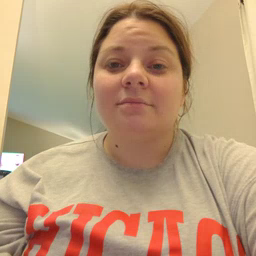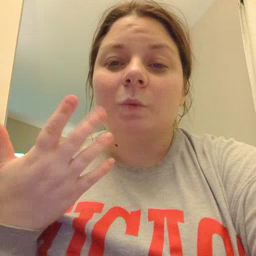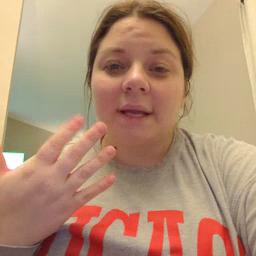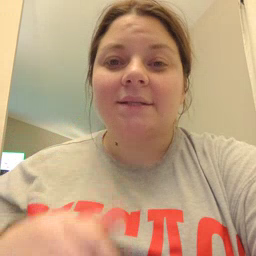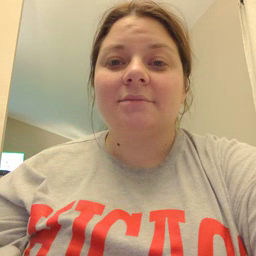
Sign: wait